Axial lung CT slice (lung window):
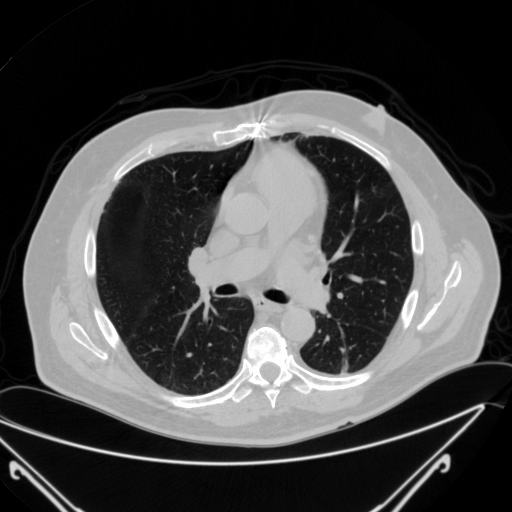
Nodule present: no